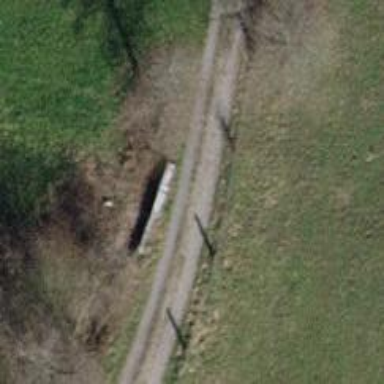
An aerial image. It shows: Ditch serving as waterway.